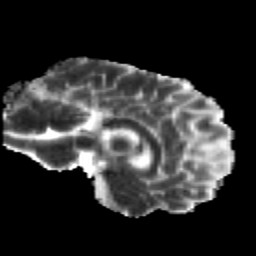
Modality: MD
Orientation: sagittal
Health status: healthy
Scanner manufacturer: siemens
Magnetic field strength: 3 T
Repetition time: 12 s
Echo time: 0.092 s